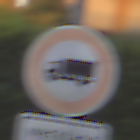
Verkehrszeichen: VerbotFuerKraftfahrzeugeUeberDreiKommaFuenfTonnen
Zusatzzeichen unten: ZeitangabenMitBeschraenkungAufWochentage7
Umgebung: Outdoor, Urban
Tageszeit: SunriseSunset
Wetter: Clear
Licht: Natural
Jahreszeit: NotSpecified
Kontrast: LowContrast